Field crop: maize
Growth stage: 1
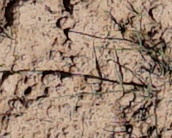
Species: lolium